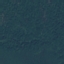
Land use / land cover: Forest